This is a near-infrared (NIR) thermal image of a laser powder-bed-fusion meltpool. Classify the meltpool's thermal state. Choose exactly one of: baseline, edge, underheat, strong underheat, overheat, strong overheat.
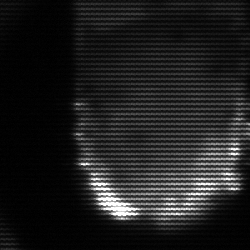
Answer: baseline